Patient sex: F
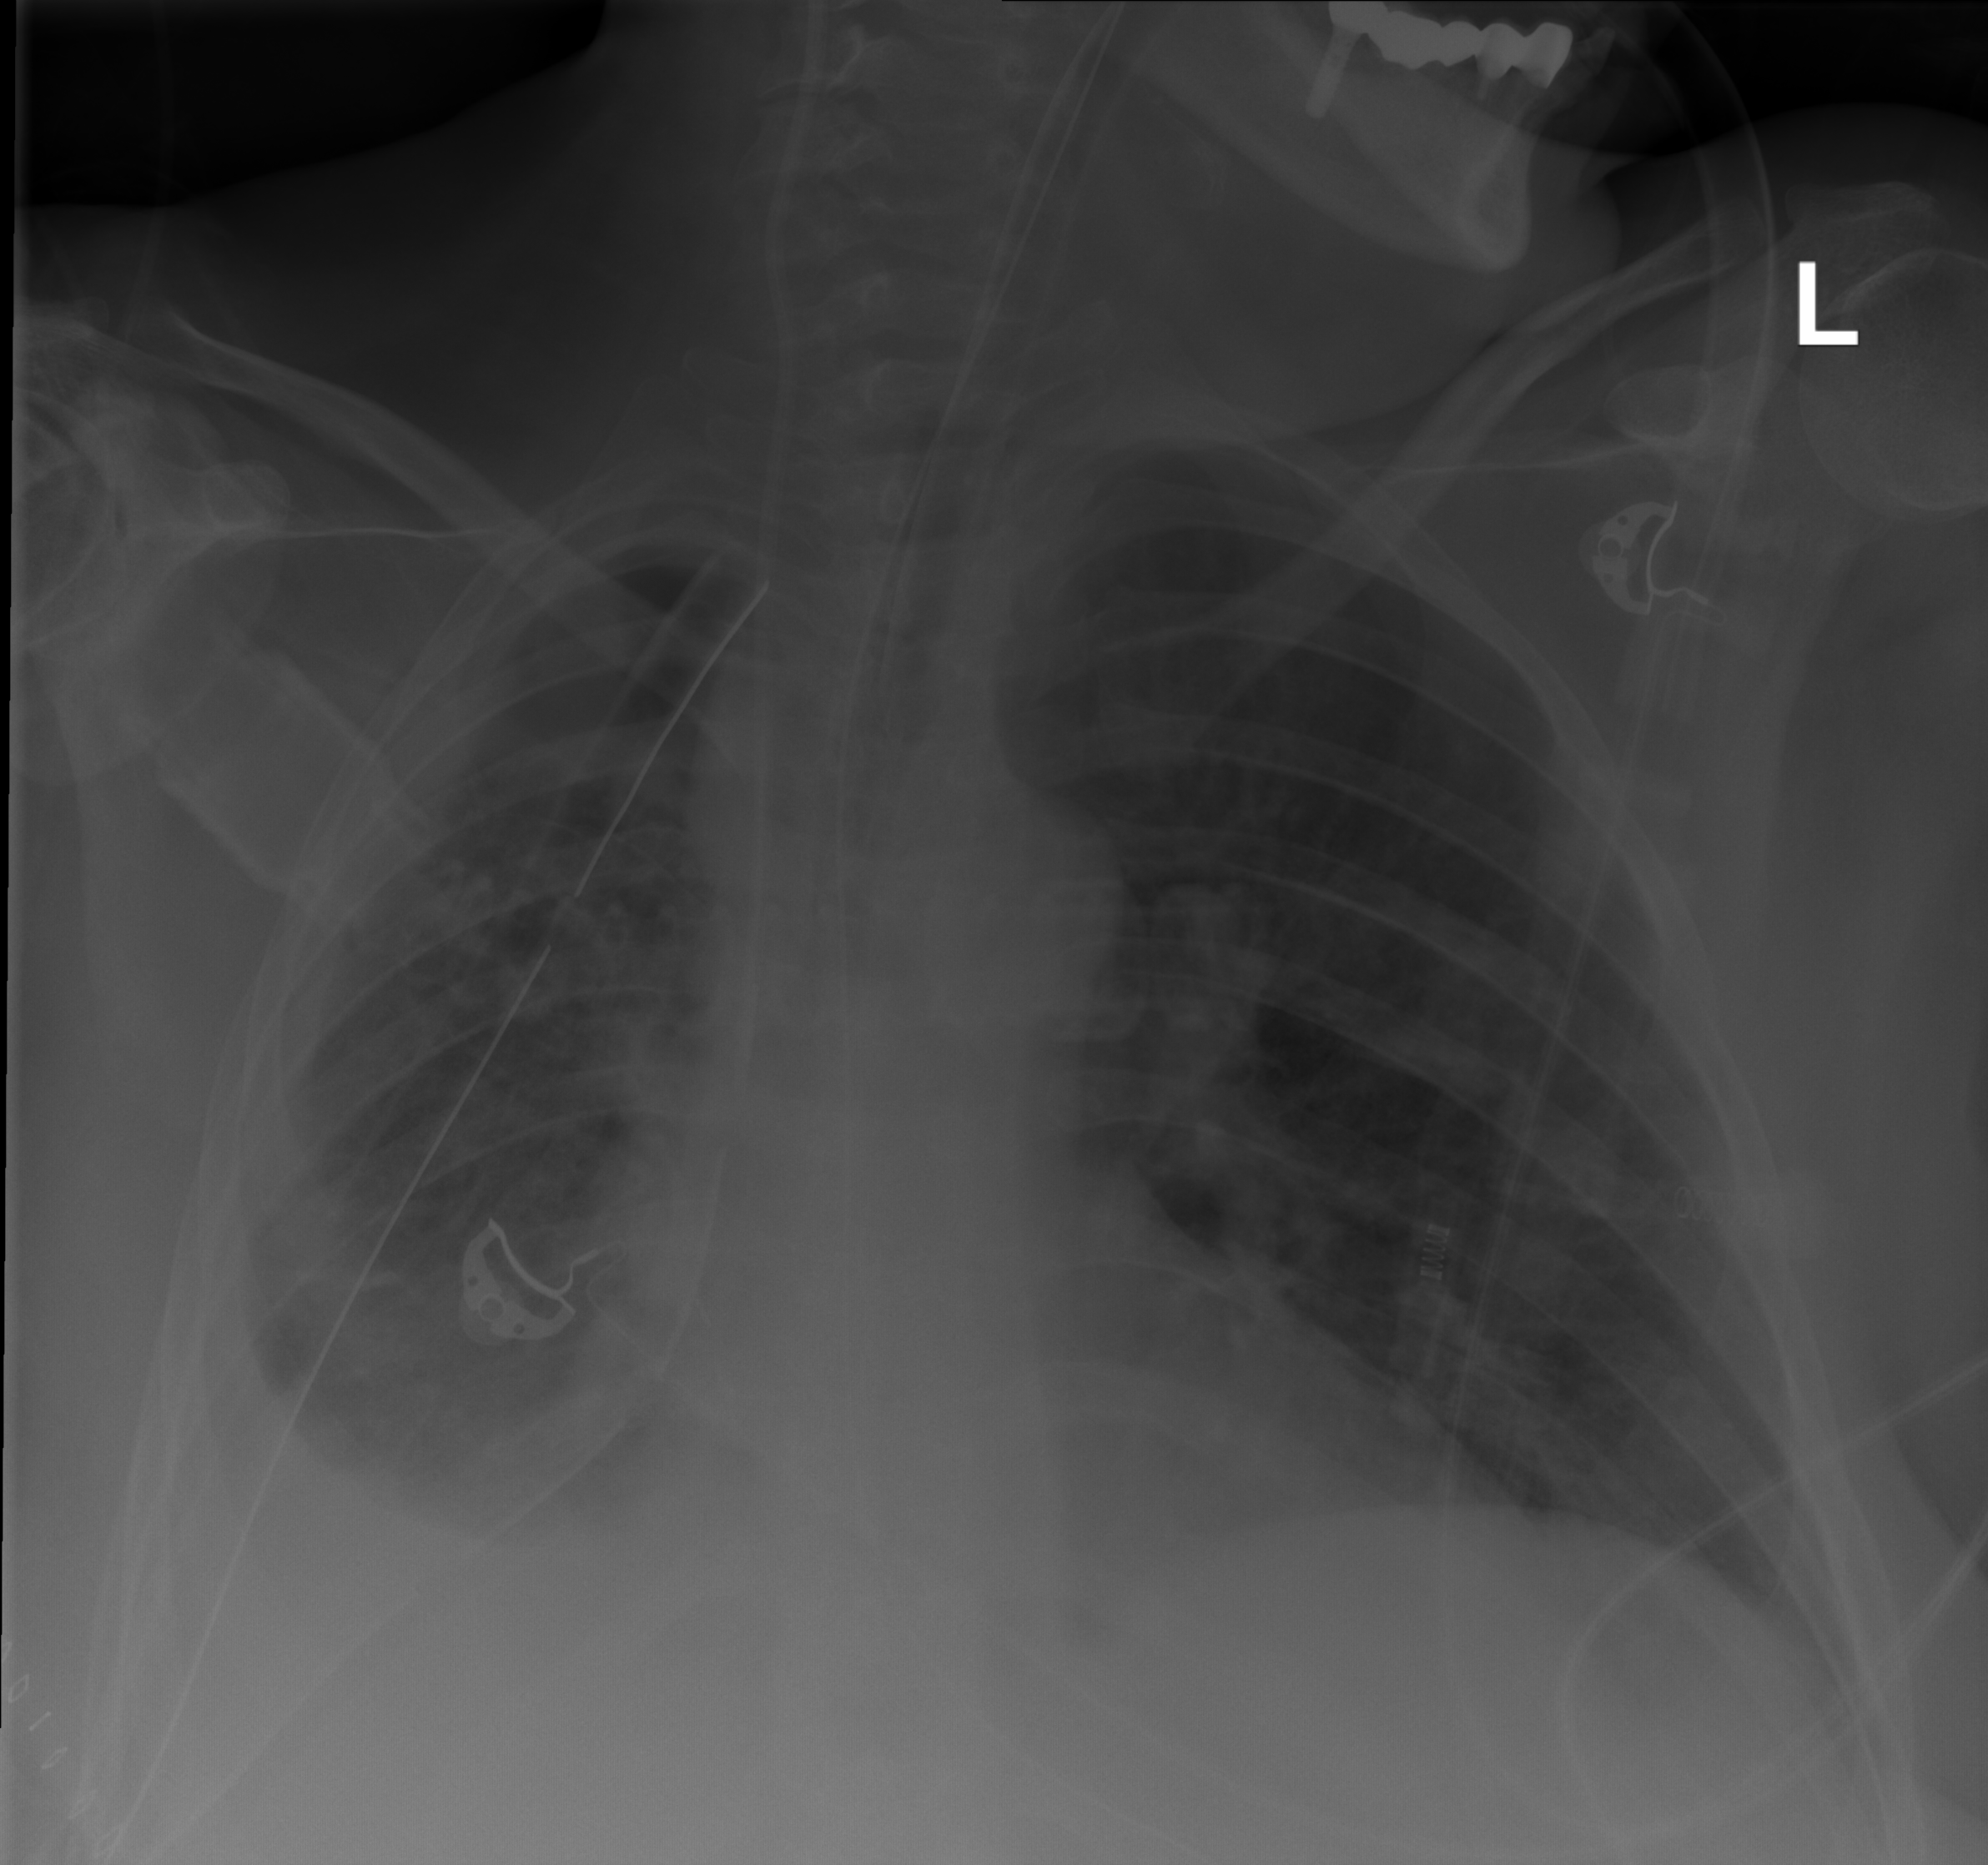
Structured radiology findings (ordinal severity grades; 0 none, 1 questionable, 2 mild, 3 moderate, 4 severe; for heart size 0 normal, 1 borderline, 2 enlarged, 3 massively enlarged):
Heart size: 0
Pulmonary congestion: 0
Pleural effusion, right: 2
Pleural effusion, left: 0
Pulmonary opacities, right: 2
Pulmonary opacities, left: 0
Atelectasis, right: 3
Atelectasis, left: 0